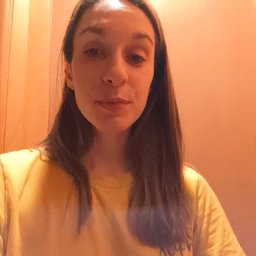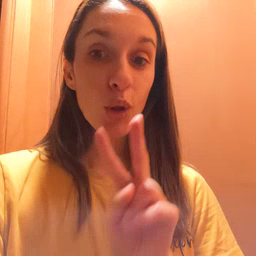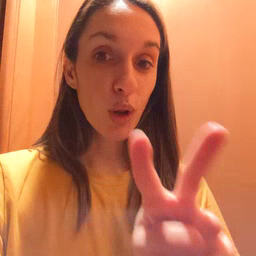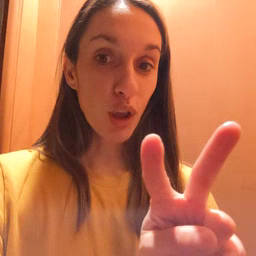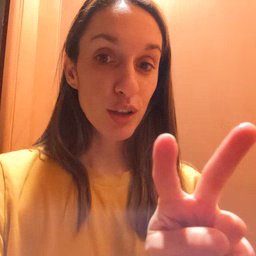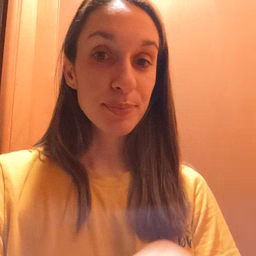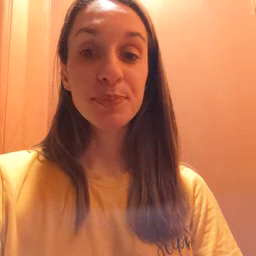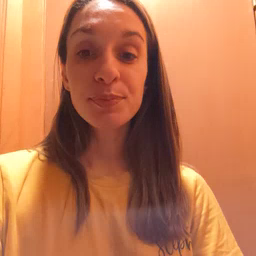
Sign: look